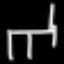
Label: chair